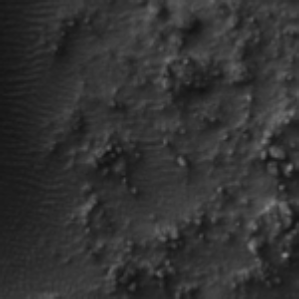
Label: frost